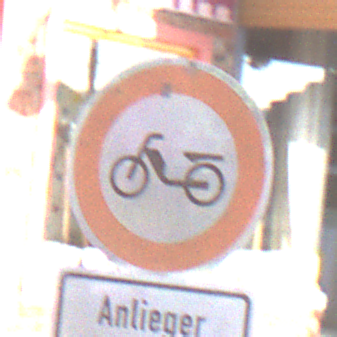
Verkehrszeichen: VerbotMofas
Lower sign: PersonengruppenFrei2
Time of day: MorningAfternoon
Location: Outdoor (Special)
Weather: PartlyCloudy
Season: NotSpecified
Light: Natural